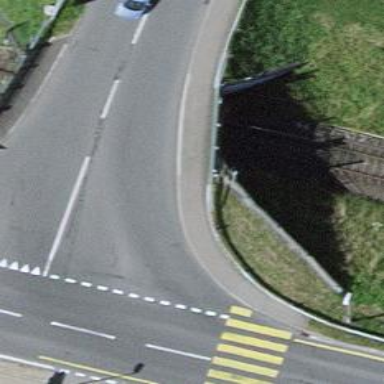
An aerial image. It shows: Sidewalk bridge over footway road.